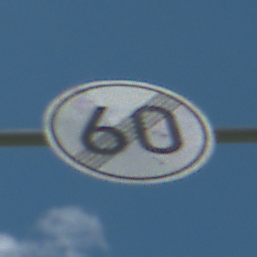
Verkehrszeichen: EndeGeschwindigkeit60
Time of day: Midday
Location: Outdoor (Nature)
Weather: PartlyCloudy
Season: NotSpecified
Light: Natural